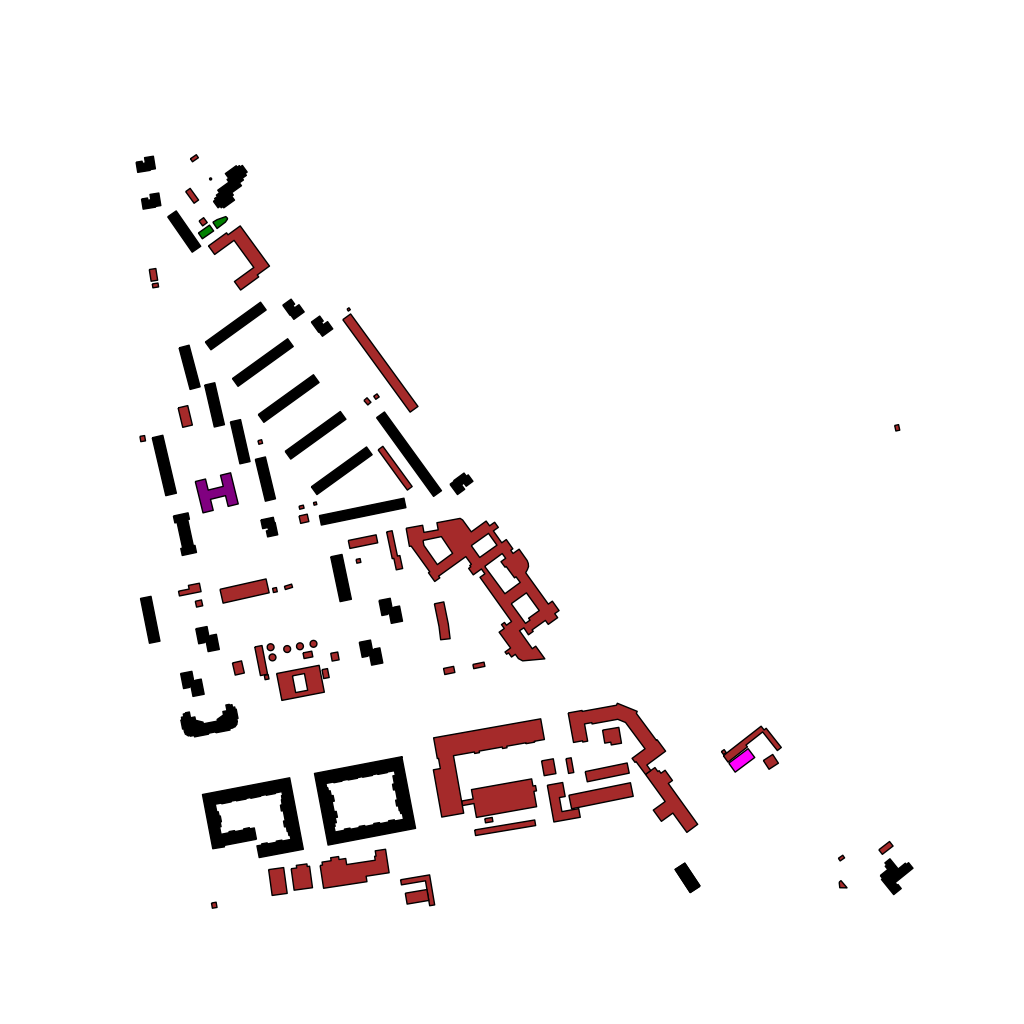
Tags: overhead vector_map, industrial, recreation, residential, special, modern, soviet, high_rise, individual_rise, low_rise, medium_rise, density_1, Building, Facility, Kinder, Park, Police, 1.0 km²